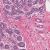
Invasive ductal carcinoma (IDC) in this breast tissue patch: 0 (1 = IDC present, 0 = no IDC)